Breast ultrasound image
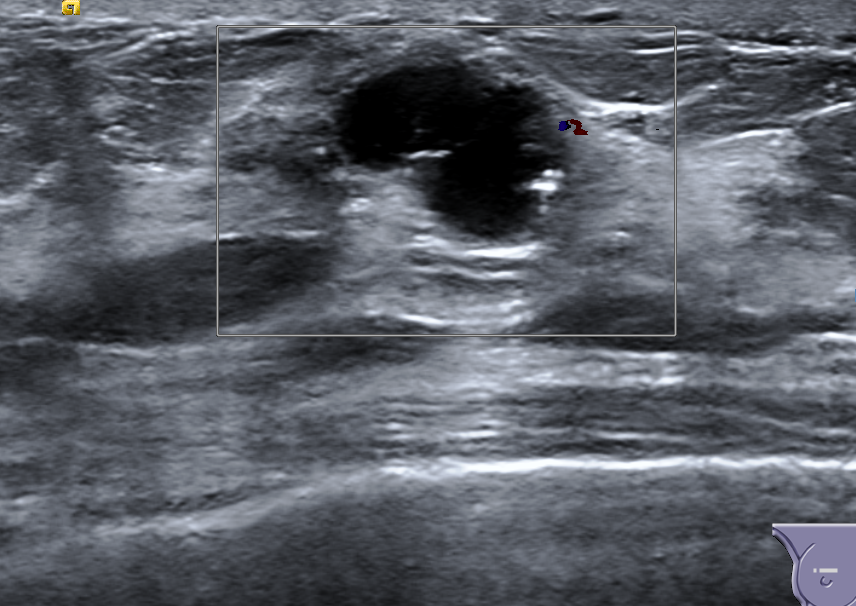
Diagnosis: benign